Question: I want to change the size and color of the right y axis and the top x axis of my diagramm q.
axis.line = element_line(colour = 'black', size = 1.0) changes only my left y axis and bottom x axis. I also tried axis.line.y.right = element_line(colour = 'black', size = 1.0) but it doesn't work.
Do you have any ideas?

'''
> # additional packages
> #install.packages("ggthemes")
>
> usePackage("data.table")
> usePackage("ggplot2")
>
> # load packages
> library(data.table)
> library(ggplot2)
> library(ggthemes)
>
>
> results <- fread("Thiols_Data_5.csv", header=TRUE, sep=";")
>
> str(results)
Classes 'data.table' and 'data.frame': 6 obs. of 5 variables:
$ Yeast: chr "AWRI Ref" "AWRI tna" "ATF 1" "ATF 2" ...
$ SHA : int 36 <PHONE> 686 45
$ SHAsd: int 15 81 56 217 56 17
$ SH : int <PHONE> 3265 4123 701
$ SHsd : int 19 100 266 86 646 61
- attr(*, ".internal.selfref")=<externalptr>
>
> df <- data.frame(results)
>
> str(df)
'data.frame': 6 obs. of 5 variables:
$ Yeast: chr "AWRI Ref" "AWRI tna" "ATF 1" "ATF 2" ...
$ SHA : int 36 <PHONE> 686 45
$ SHAsd: int 15 81 56 217 56 17
$ SH : int <PHONE> 3265 4123 701
$ SHsd : int 19 100 266 86 646 61
>
>
>
> # Manually set factor levels of 'Yeast' column to plot in a logical order.
> df$Yeast = factor(df$Yeast,
+ levels=c("AWRI Ref", "ATF 1", "ATF 2", "AWRI tna", "ATF 1 tna", "ATF 2 tna"),
+ labels=c("AWRI1631
[REF]", "AWRI1631
[ATF1]", "AWRI1631
[ATF2]", "AWRI1631
[tnaA]", "AWRI1631
[tnaA_ATF1]", "AWRI1631
[tnaA_ATF2]"))
>
> p= ggplot( df ,aes( Yeast, SH, fill=Yeast )) +
+ geom_bar( stat="identity",
+ colour="black", size=0.7,
+ width=0.3
+ ) +
+ scale_fill_manual(values= c("AWRI1631
[REF]"="#0073C299", "AWRI1631
[ATF1]"="#EFC00099", "AWRI1631
[ATF2]"="#86868699", "AWRI1631
[tnaA]" ="#CD534C99", "AWRI1631
[tnaA_ATF1]"="#7AA6DC99", "AWRI1631
[tnaA_ATF2]"="#003C6799"),
+ labels= c("AWRI1631[REF]", "AWRI1631[ATF1]", "AWRI1631[ATF2]", "AWRI1631[tnaA]", "AWRI1631[tnaA_ATF1]", "AWRI1631[tnaA_ATF2]"))+
+ geom_errorbar( aes(ymin=SH-SHsd, ymax=SH+SHsd), width=.1 , position = "dodge", size=0.7) +
+ scale_y_continuous(name="concentration in ng/L
",
+ expand=c(0,0),
+ limits=c(0,5000)
+ )+
+ xlab("
Yeast")+
+ theme_bw()
>
> #without background lines
> q=p+theme_few(base_size = 15)+
+ theme(axis.line = element_line(colour = 'black', size = 1.0),
+ axis.text = element_text(colour = "black"),
+ axis.ticks = element_line(colour = "black"),
+ axis.ticks.length = unit(5, "pt")
+ )
>
>
>
> ggsave("Thiols_5.png", plot=q, width=11.5, height=6.5, dpi=400)
'''
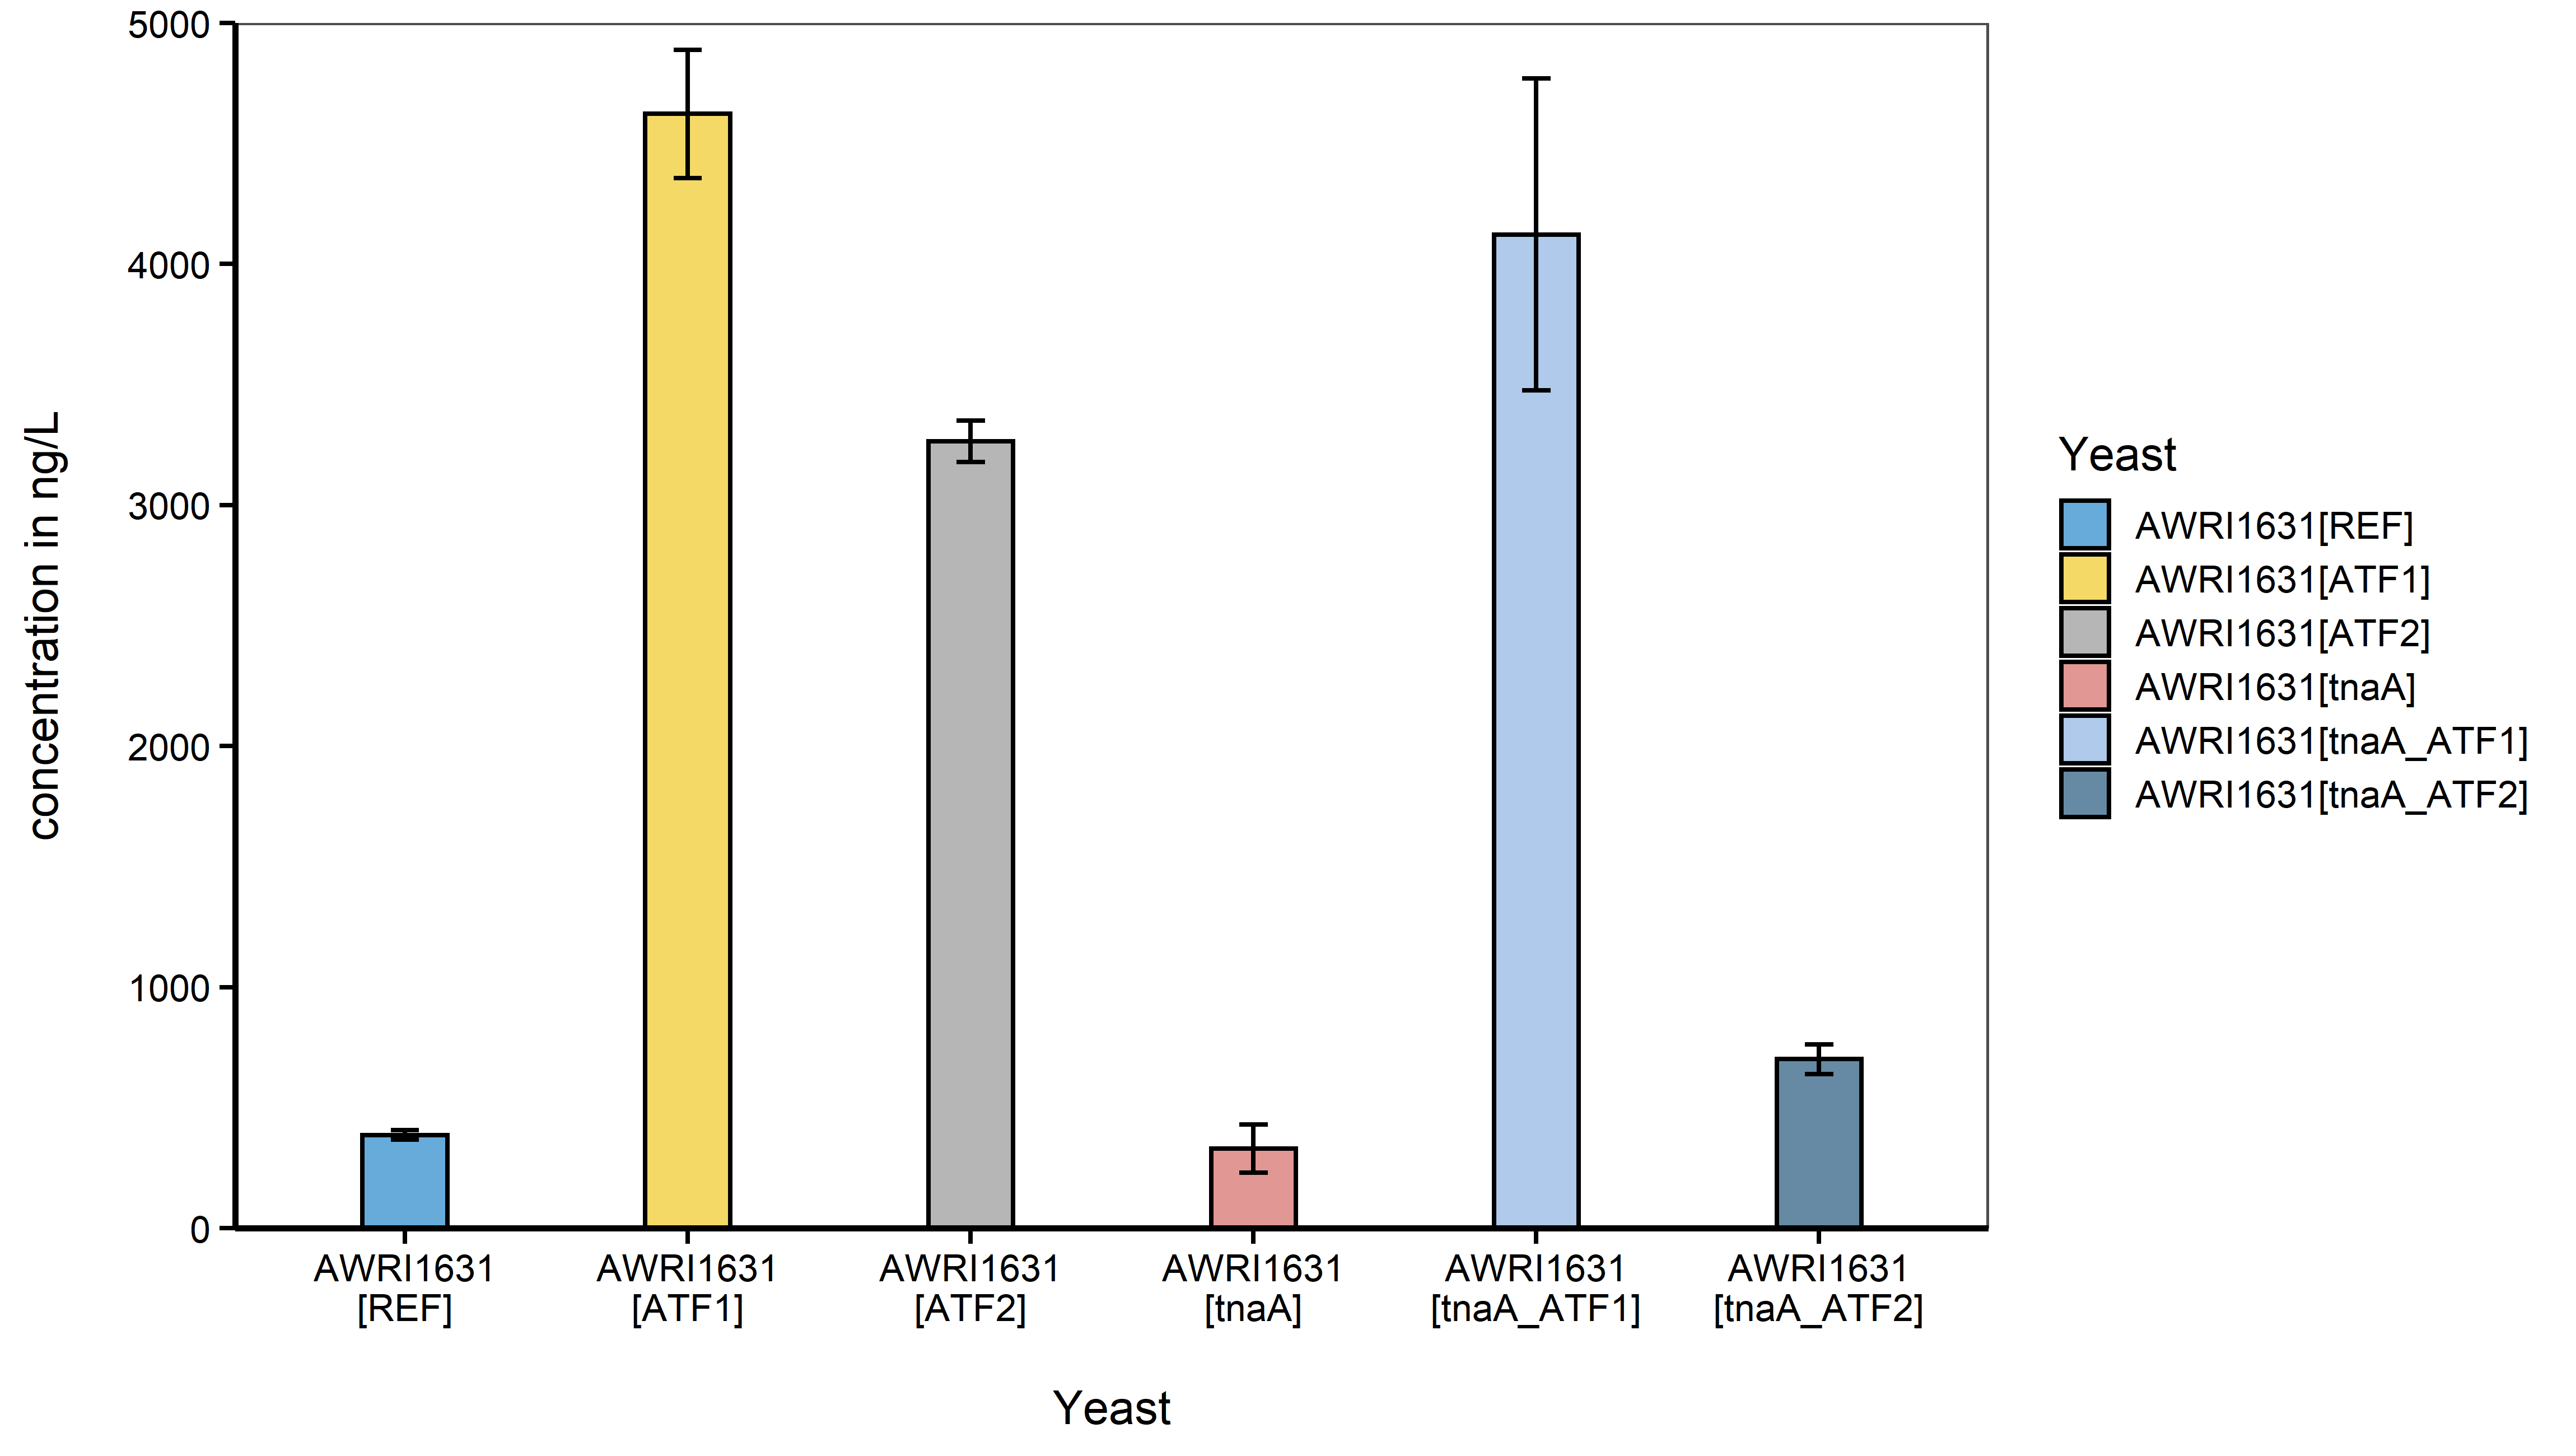
Answer: You're not looking at x and y axis, but at the panel border.
User Stefan suggested to include how to mirror your x / y axis in case this is what you also wanted. - Just delete the two last lines of code if this is what you want :)
'''
library(ggplot2)
ggplot(mtcars, aes(mpg, disp)) +
geom_blank() +
theme_bw() +
theme(panel.border = element_rect(size = 3)) +
scale_x_continuous(sec.axis = dup_axis()) +
scale_y_continuous(sec.axis = dup_axis())
'''

<URL>